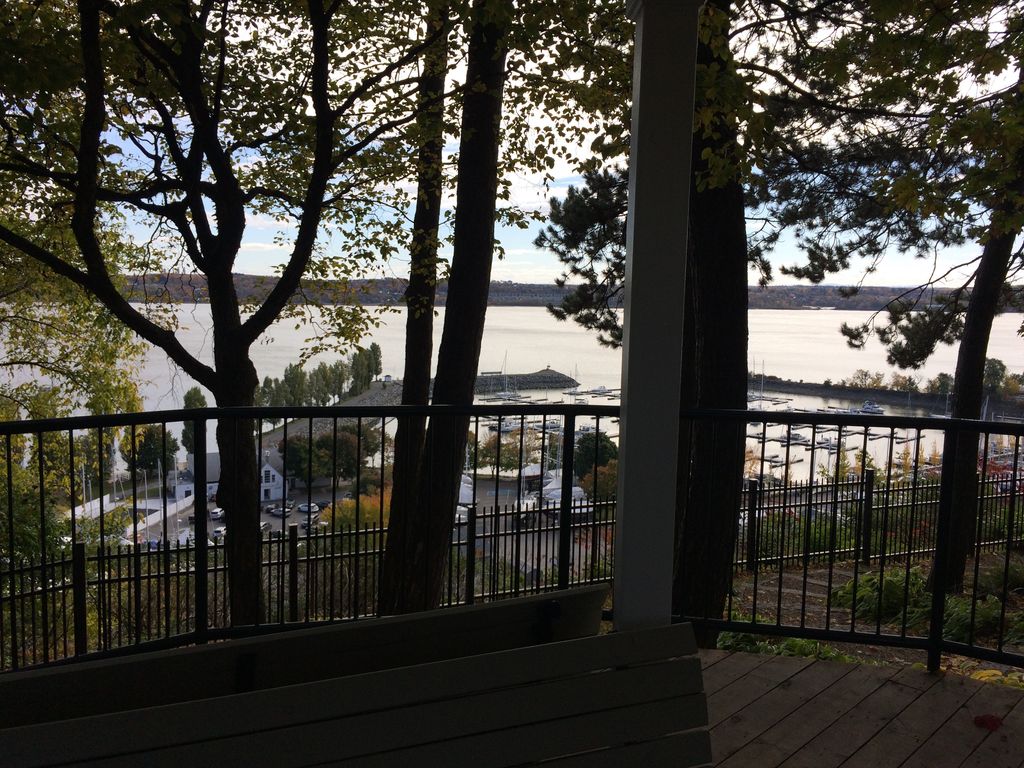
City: quebec_city